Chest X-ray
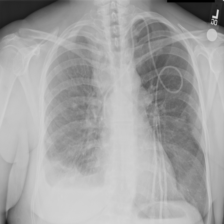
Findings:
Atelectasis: negative
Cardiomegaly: negative
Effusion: positive
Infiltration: negative
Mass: negative
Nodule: positive
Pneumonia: negative
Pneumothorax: negative
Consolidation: negative
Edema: negative
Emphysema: negative
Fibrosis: negative
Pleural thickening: negative
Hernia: negative